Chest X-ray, PA view. Patient: 62 years old, sex F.
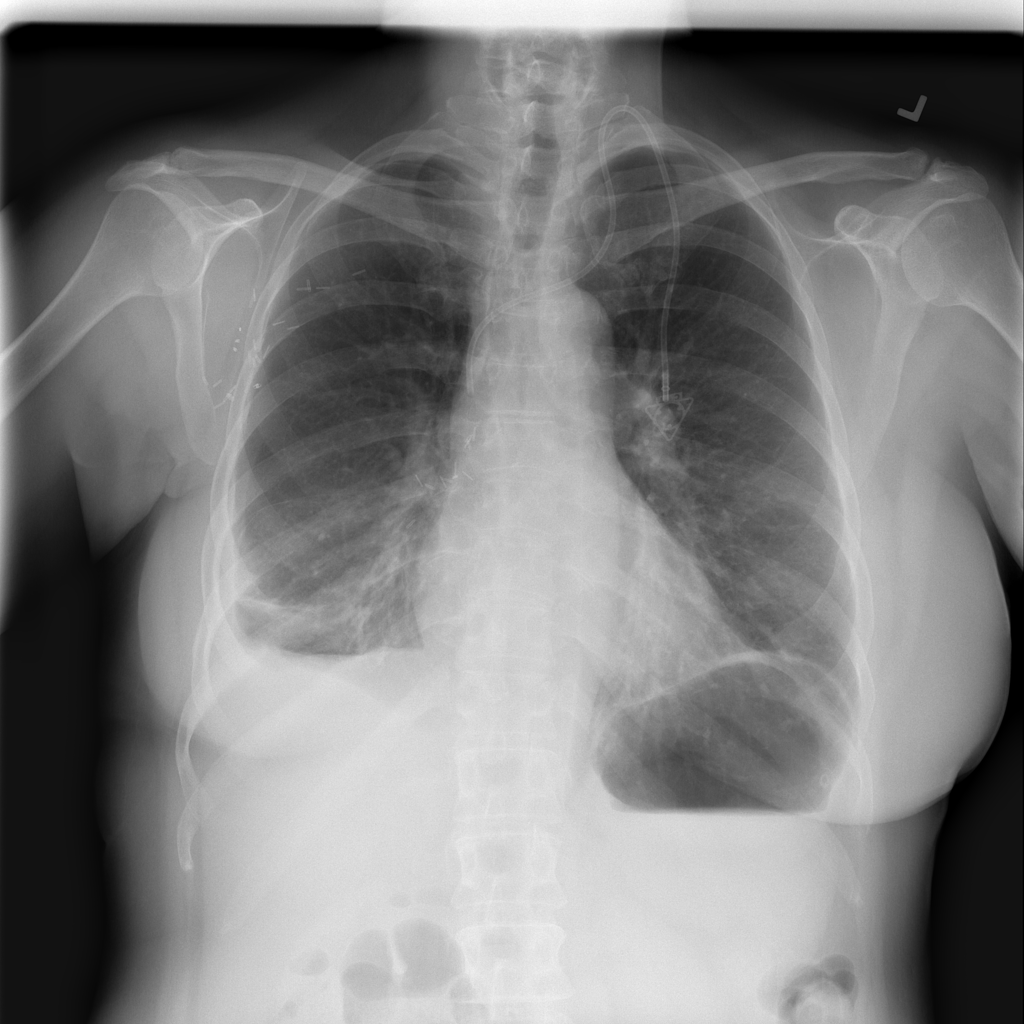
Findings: Atelectasis, Infiltration